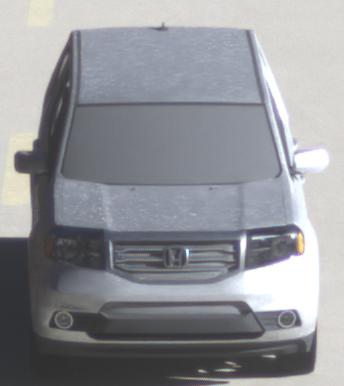
Make: Honda
Model: Pilot
Detailed model: Gen. 2 Facelift
Model produced from: 2012
Model produced until: 2015
Doors: 5
Color: white
Road condition: dry road
Daytime: morning or afternoon
Contrast: high contrast